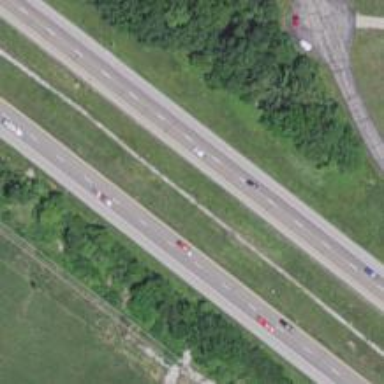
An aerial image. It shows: Expressway with asphalt surface categorized as trunk highway.